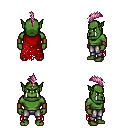
a pixel art fantasy rpg character, male body template, orc, green skin, red tattered cape, metal pants, pink mohawk hairstyle, leather bracers, four views (front, back, left, right), 2x2 character sprite sheet, small pixel art, hard edges, no anti-aliasing